Question: I am attempting to use the cocktailDB API to build a basic cocktail app and I'm looping through the results however I need to pull the ingredients out of the object but they are separate key value pairs (strIngredient 1-15). I've tried using a for in loop and can see all the properties of the object in the console but can't figure out how to loop through the ingredients to pull them out to render on the page.
'''
var results = response.drinks;
for (var i = 0; i < results.length; i++) {
console.log(results[i]);
var eachDrink = results;
for (var prop in eachDrink[i]) {
console.log(eachDrink[i] [prop]);
}
}
'''

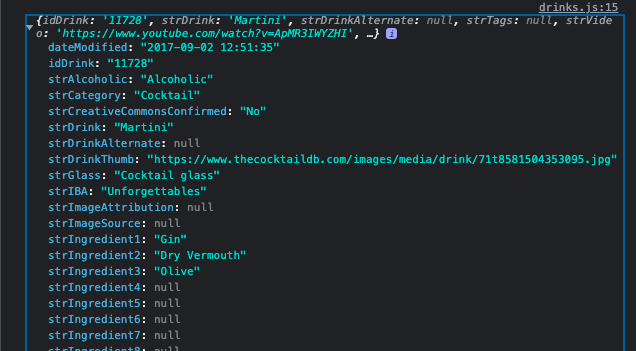
Answer: You can use this code:
'''
let myArray = [
{ type: "Fruit",
color: 'blue',
ingredient1: "salt",
ingredient2: "water"
}];
for(i=1; i <= 15; i++){
console.log('ingreditent' + i, myArray[0]['ingredient'+i]);
}
'''
Or you can use this technique:
'''
const array = { a3: 3, a2: 1, a1: 1, b: 2, c: 3 };
const keyWord = "a";
const filtered = Object.keys(array).filter(v => v.includes(keyWord))
result -> ["a3", "a2", "a1"];
'''